Question: I try to deploy my Mongo database in Mongolabs, everything works fine, and I create a new database. Please see my connectionstring.
'''
public DbHelper()
{
MongoClientSettings settings = new MongoClientSettings()
{
Credentials = new MongoCredential[] { MongoCredential.CreateCredential("dbname", "username", "password") },
Server = new MongoServerAddress("ds011111.mongolab.com", 11111),
//ConnectTimeout = new TimeSpan(30000)
};
Server = new MongoClient(settings).GetServer();
DataBase = Server.GetDatabase(DatabaseName);
}
'''
but when I try to connect the database it's shows error like:

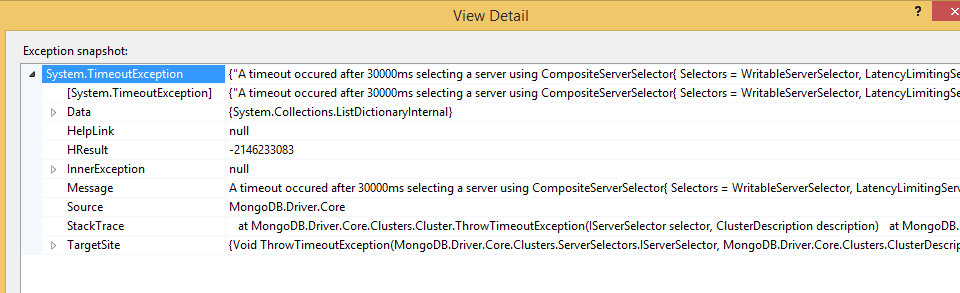
Answer: I am replacing the connection string method in like below.
'''
new MongoClient("mongodb://username:password@ds011111.mongolab.com:11111/db-name")
'''
Now it's solved.
Please see the answer from Paul Lemke.